Question: I would like to define a key & value in Settings.settings and bind the value in the XAML (not in the code behind by command).
Here's what I've been trying in vain:
1. Create a WPF project "Exp1" with Visual Studio Express 2010.
2. Set one key named "TextFromSettings" to the value "Some Text from Setting".
3. Add the attribute xmlns:p="clr-namespace:Exp1.Properties;assembly=Exp1" to the tag.
4. Add Text="{Binding Path=TextFromSettings, Mode=TwoWay, Source={x:Static p:Settings.Default}}" to the tag
Now, the preview window shows the text, however, the compiler fails:
Where am I going wrong?

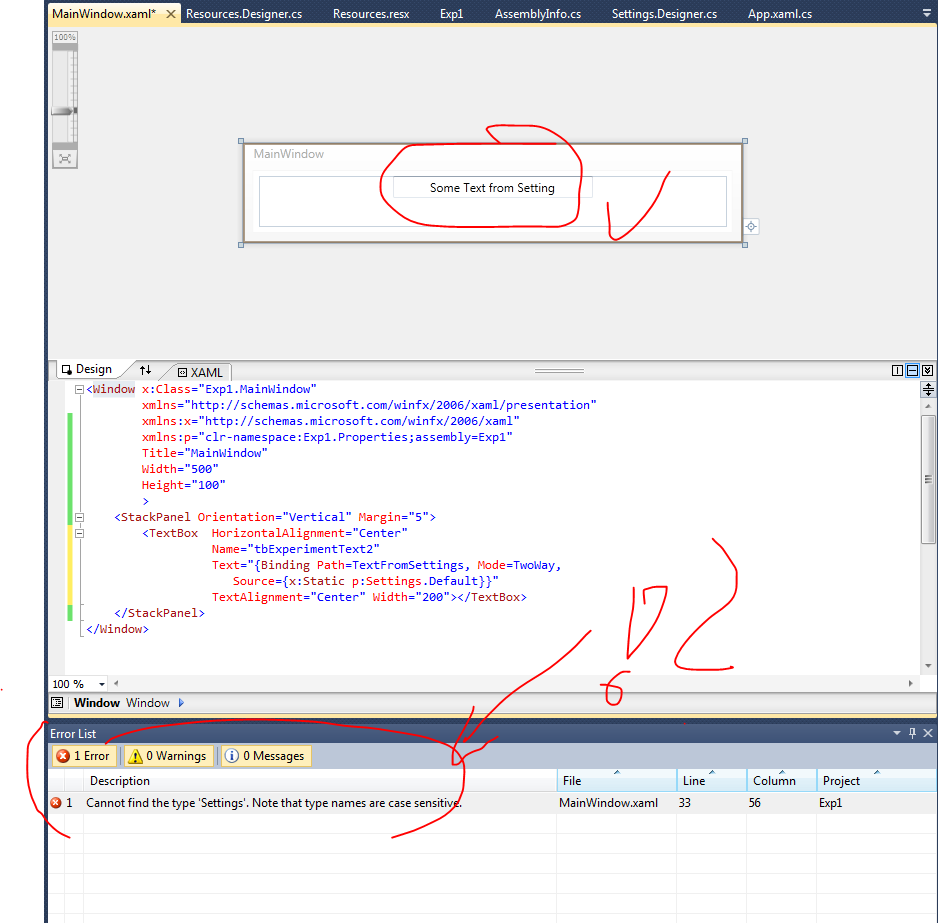
Answer: Drop the ';assembly=Exp1' it's not allowed for references to the current assembly.
If anything it should be ';assembly=', see <URL>.
> can be omitted if the referenced is being defined within the same assembly as the application code that is referencing the custom classes. Or, an equivalent syntax for this case is to specify , with no string token following the equals sign.